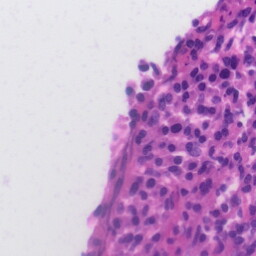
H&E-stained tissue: Tonsil